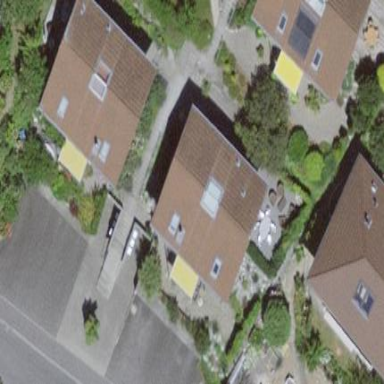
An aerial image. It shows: Residential building.